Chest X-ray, PA view. Patient: 49 years old, sex M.
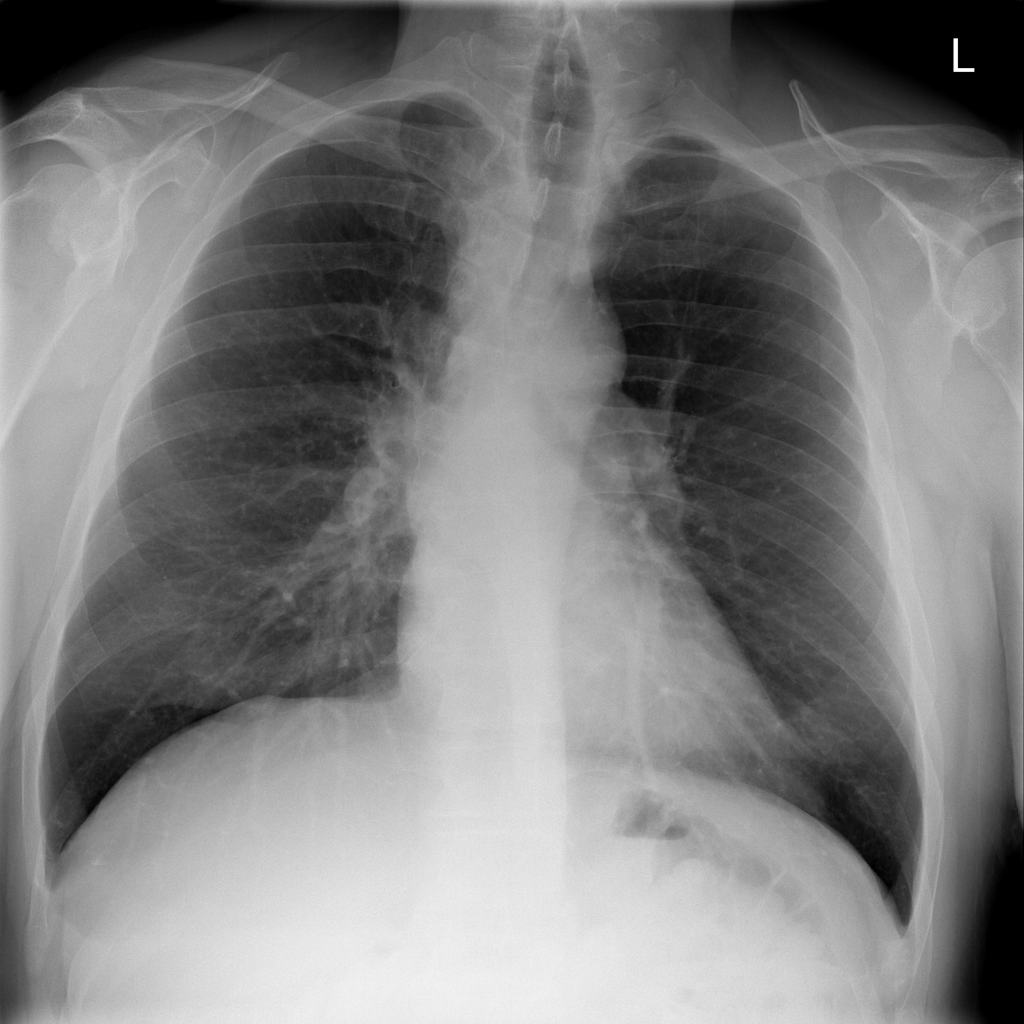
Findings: No Finding